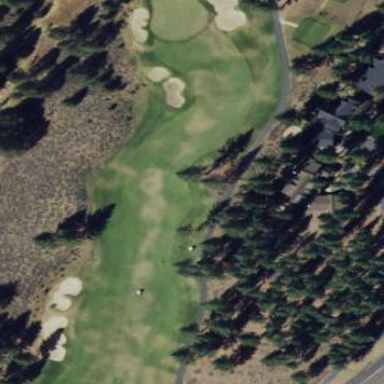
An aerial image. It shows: Grassy area designated as golf fairway.